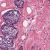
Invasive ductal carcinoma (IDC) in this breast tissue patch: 0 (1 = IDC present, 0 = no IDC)